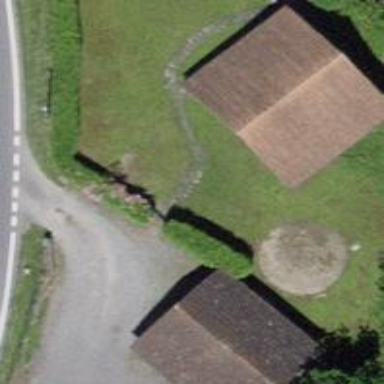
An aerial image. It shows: Barn.